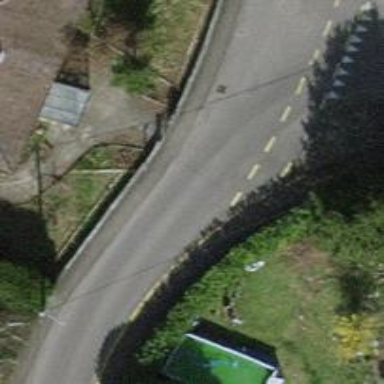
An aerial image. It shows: Residential road with opposite lane cycleway.